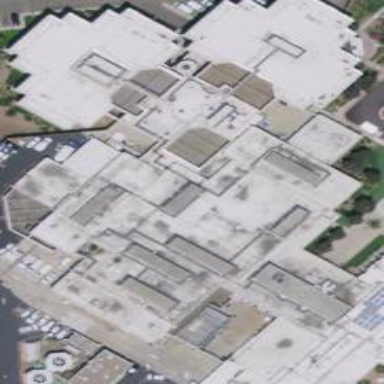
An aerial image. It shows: Government building.